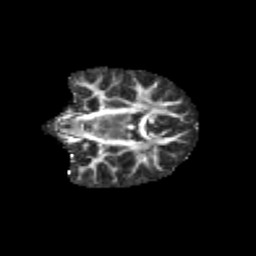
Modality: FA
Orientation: coronal
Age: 9
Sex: female
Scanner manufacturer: siemens
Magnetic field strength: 3 T
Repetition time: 3.8 s
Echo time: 0.07 s